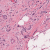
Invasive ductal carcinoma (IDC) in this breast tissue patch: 1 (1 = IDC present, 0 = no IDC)